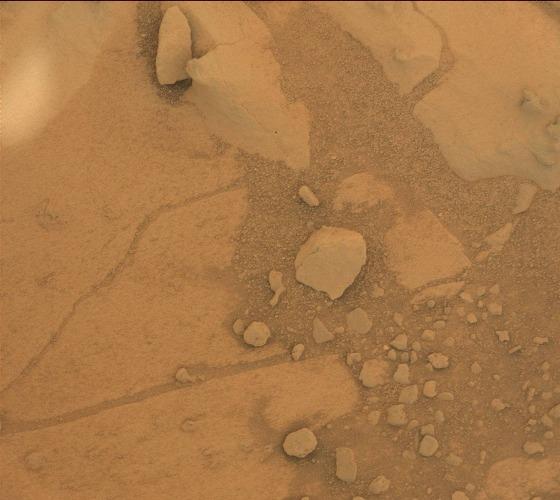
Terrain classes present: Bedrock, Gravel / Sand / Soil, Rock